Aerial crown-view tile of a tropical tree (Barro Colorado Island, Panama), acquired 20250915:
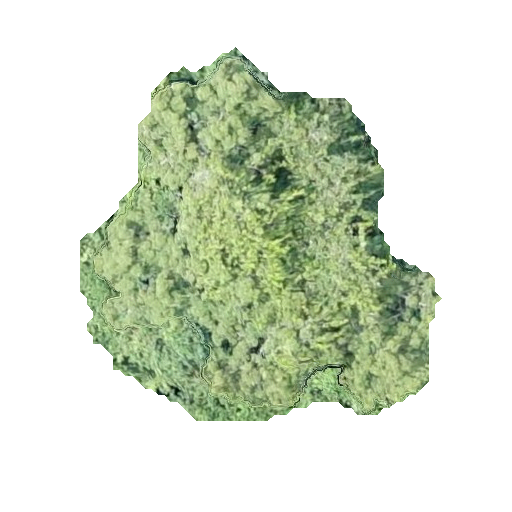
Species: Hura crepitans
GBIF accepted scientific name: Hura crepitans
Crown area: 132.155 m²